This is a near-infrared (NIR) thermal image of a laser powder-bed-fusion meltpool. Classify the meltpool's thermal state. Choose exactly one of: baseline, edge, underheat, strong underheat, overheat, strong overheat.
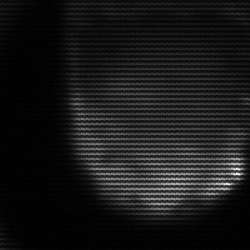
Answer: edge